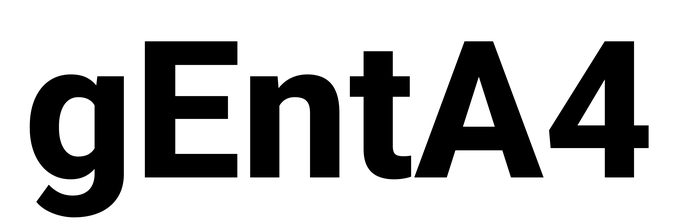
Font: Roboto_ExtraBold